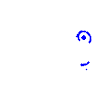
Particle: pion